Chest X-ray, PA view. Patient: 51 years old, sex M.
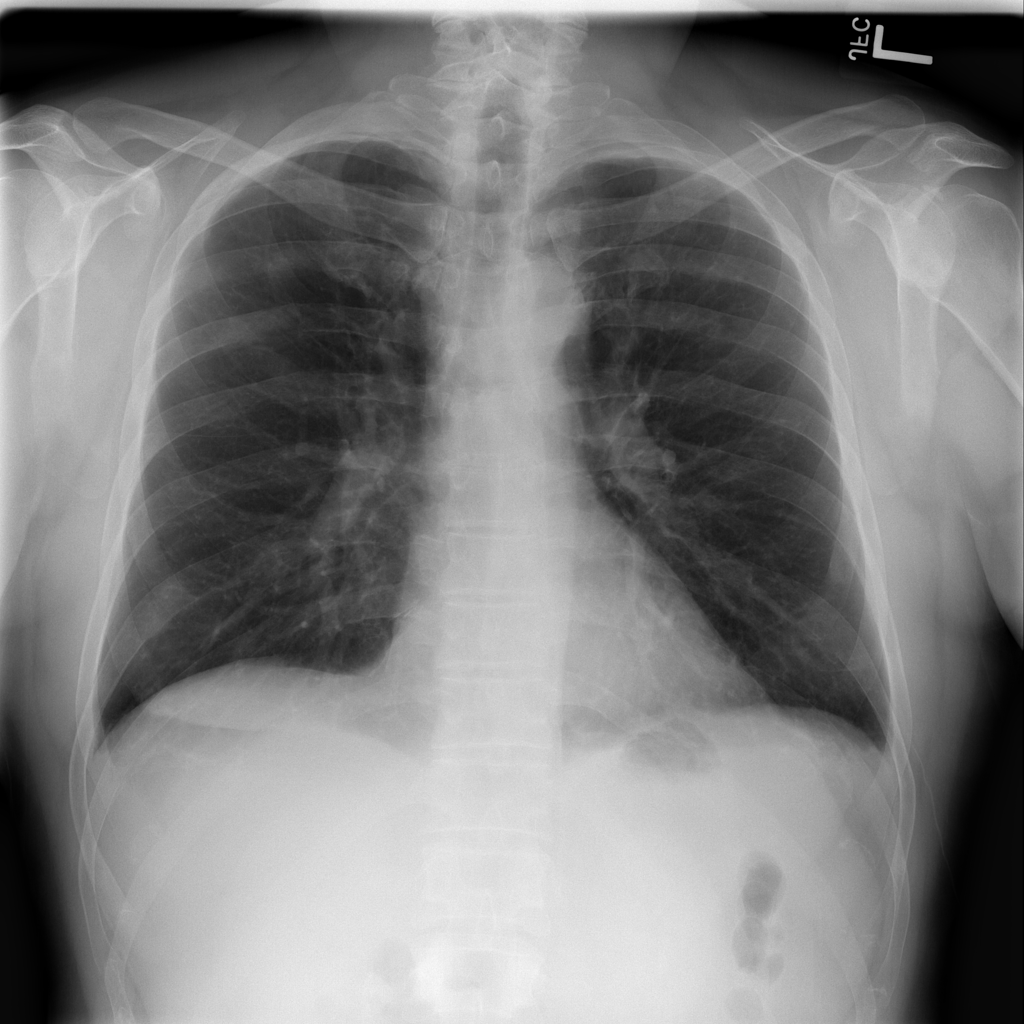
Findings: No Finding